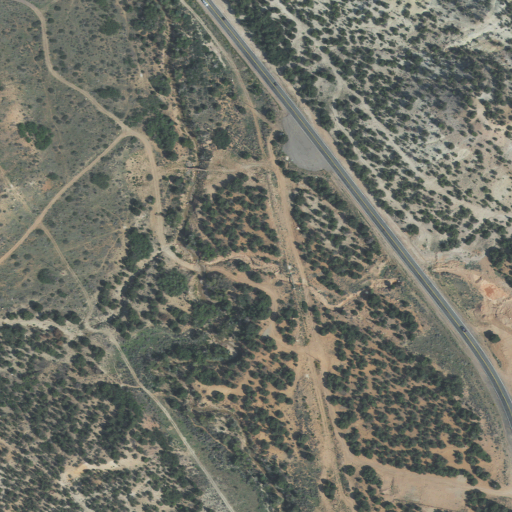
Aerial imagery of valley in Utah named Dry Canyon containing evergreen forest, shrub, low intensity development, medium intensity development, open development, and high intensity development